Interaction volume radius: 5 \u00c5
Interaction volume height: 15 \u00c5
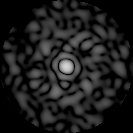
Disorder parameter: 0.824